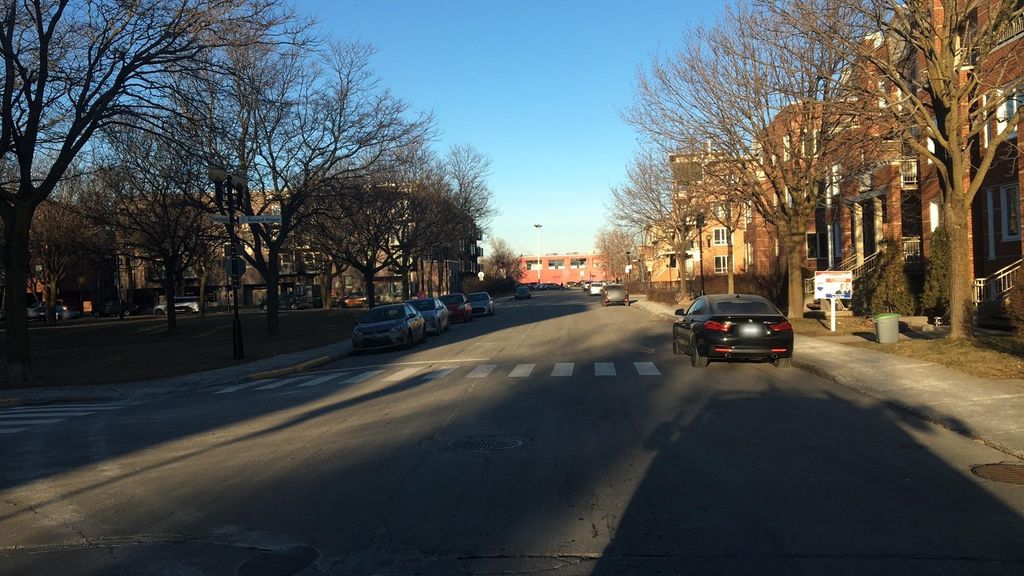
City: montreal